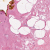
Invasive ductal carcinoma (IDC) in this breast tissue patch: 0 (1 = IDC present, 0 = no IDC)